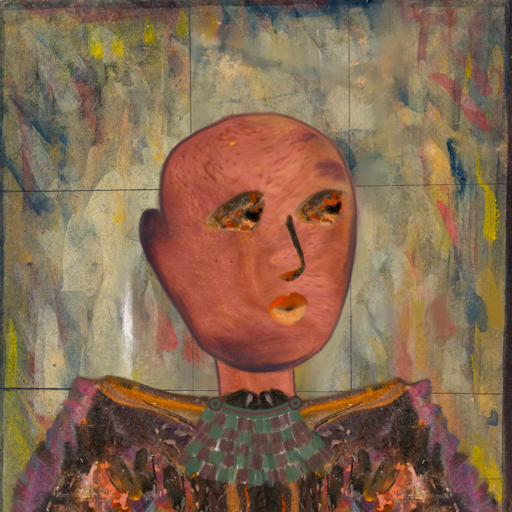
Background: GypsyMother, Head And Neck Side: Mother_And_Son_Mother, Face Side: Gypsy_Queen, Bust: Gypsy_Queen, Hair Side: Blank, Head Accessory: Blank, Second Necklace: After_Raid, Necklace: Blank, Baby: Blank